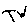
Label: bird